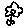
Label: flower